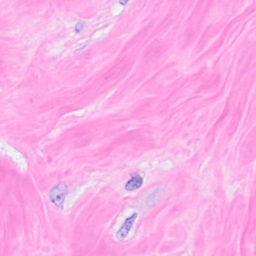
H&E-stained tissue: Breast